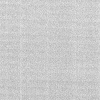
Atmospheric dust classification: dusty